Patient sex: M
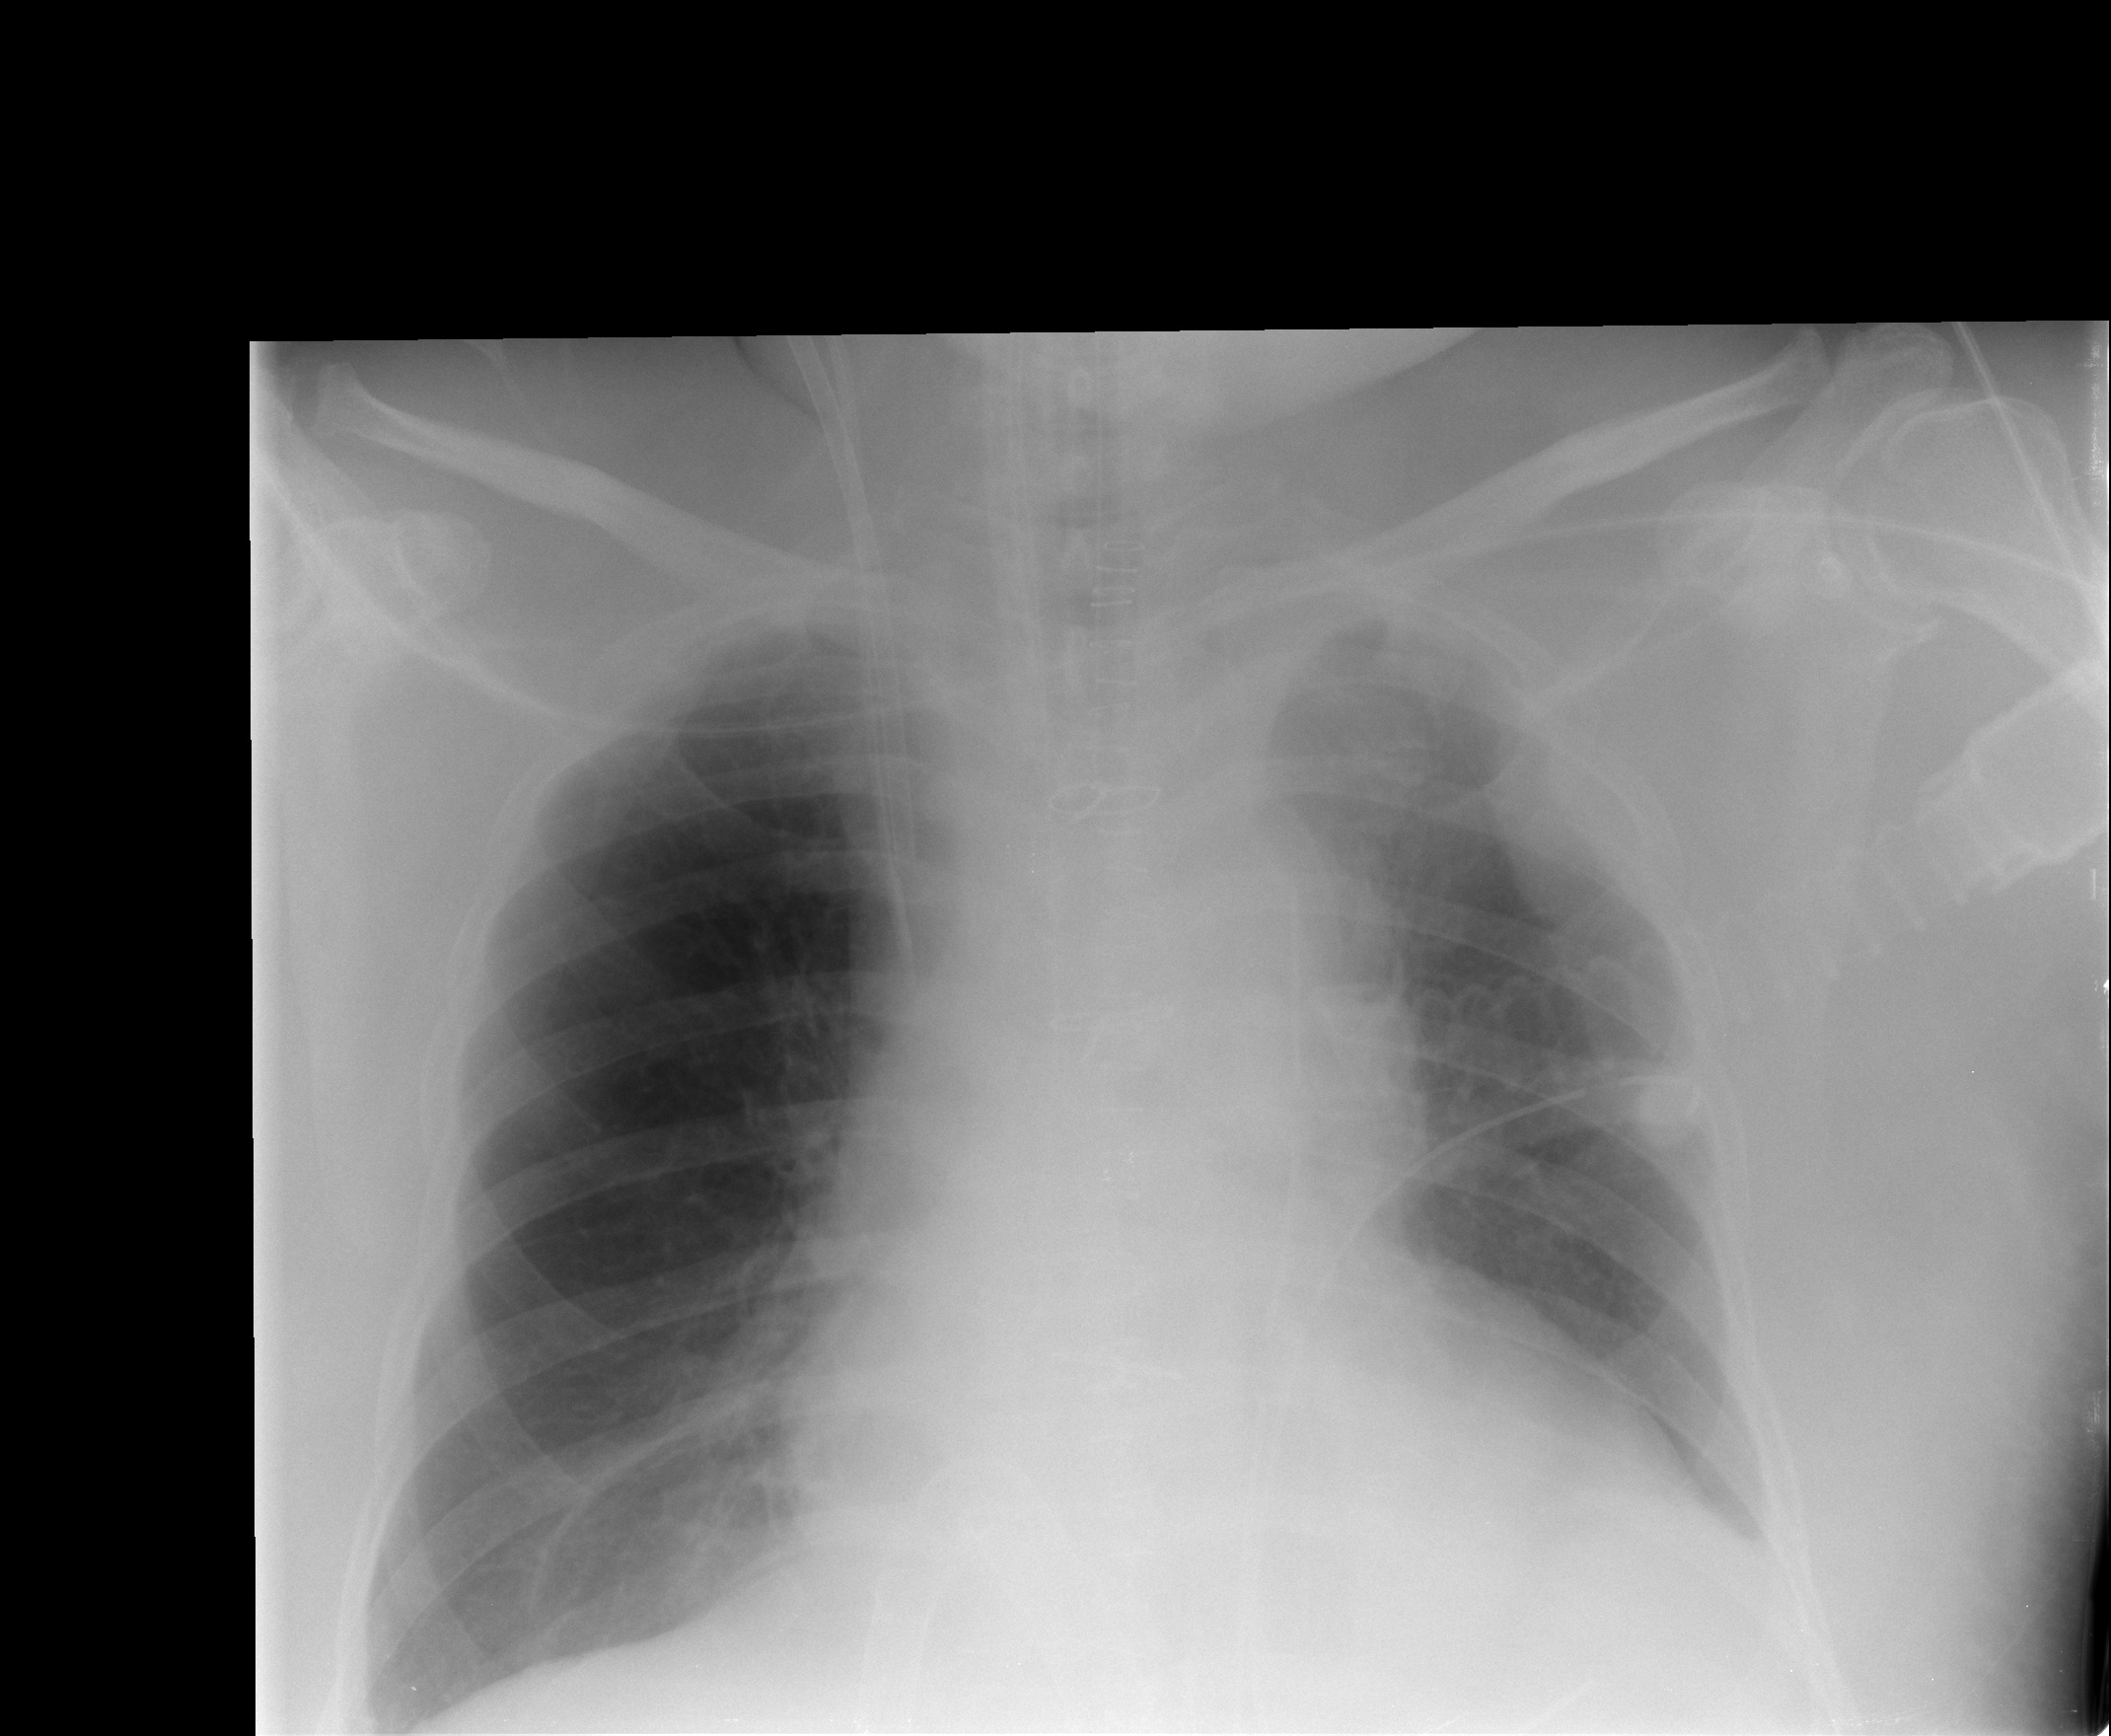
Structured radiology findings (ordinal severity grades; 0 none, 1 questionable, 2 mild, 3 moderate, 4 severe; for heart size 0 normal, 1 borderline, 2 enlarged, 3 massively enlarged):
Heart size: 2
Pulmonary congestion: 0
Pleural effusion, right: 0
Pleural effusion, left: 1
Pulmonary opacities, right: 0
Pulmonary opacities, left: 0
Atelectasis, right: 0
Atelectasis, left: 2